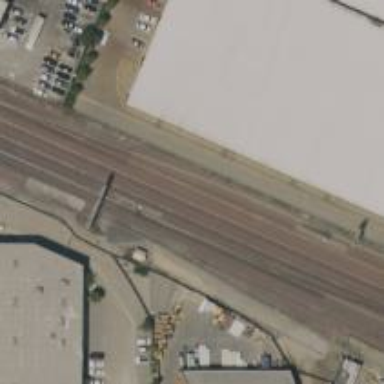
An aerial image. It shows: Junction on the railway.